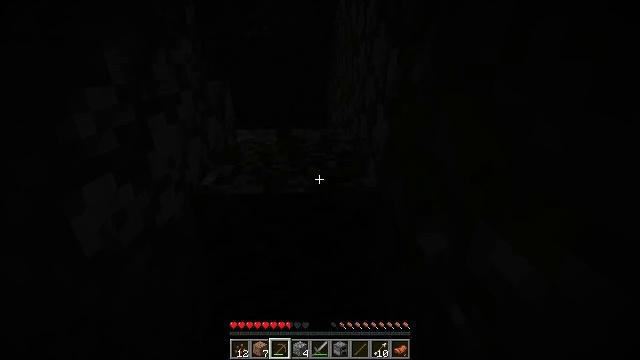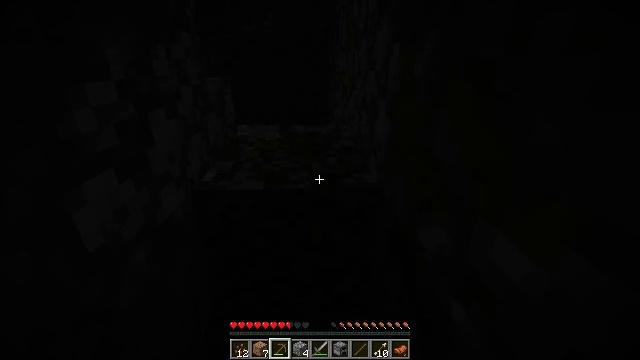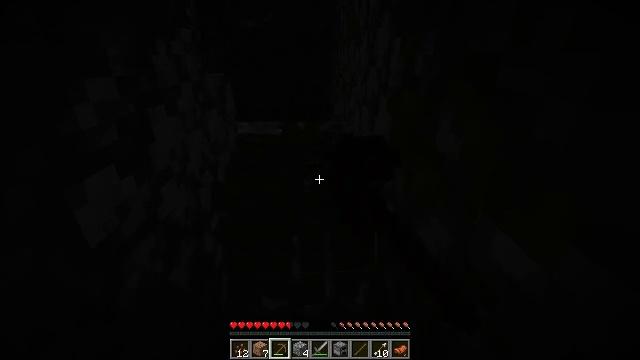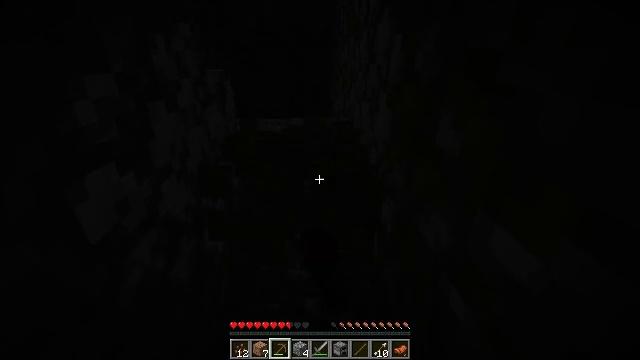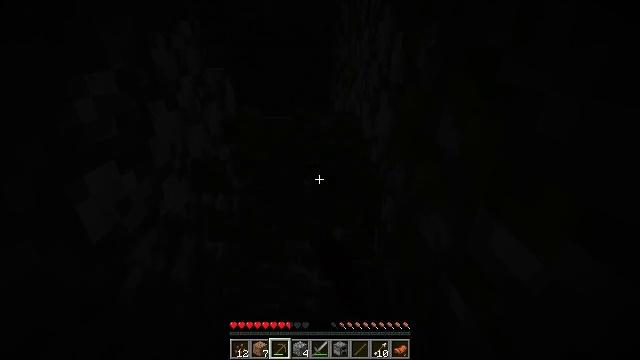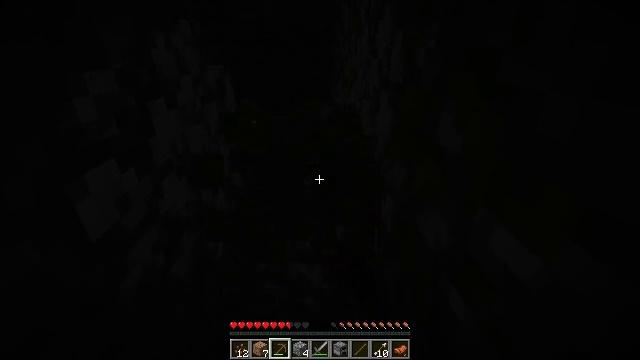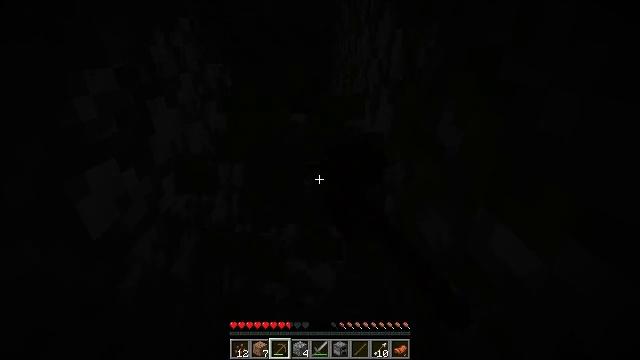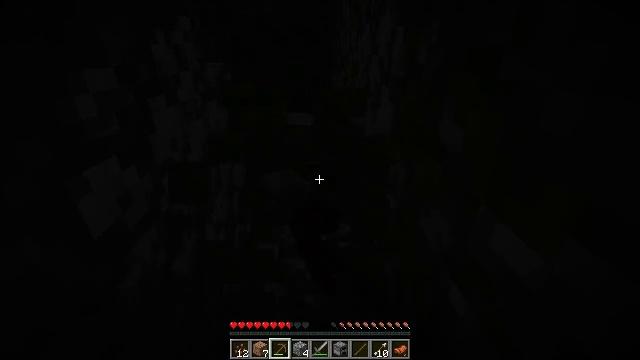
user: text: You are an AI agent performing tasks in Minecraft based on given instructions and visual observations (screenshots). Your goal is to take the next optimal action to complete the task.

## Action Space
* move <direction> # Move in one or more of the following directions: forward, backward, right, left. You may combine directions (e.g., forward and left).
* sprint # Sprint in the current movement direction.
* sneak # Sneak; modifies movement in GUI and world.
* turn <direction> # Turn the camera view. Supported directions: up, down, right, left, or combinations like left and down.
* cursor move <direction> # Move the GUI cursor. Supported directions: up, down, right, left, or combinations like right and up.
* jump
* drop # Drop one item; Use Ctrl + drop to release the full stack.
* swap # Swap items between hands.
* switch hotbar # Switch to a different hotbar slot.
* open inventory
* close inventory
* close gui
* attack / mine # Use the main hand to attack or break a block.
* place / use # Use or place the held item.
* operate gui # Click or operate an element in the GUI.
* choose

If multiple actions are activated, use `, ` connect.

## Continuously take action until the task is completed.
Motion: motion action
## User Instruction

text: Collect mossy cobblestone from a structure.
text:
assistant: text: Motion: attack / mine
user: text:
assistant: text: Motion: attack / mine
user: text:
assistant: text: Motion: attack / mine
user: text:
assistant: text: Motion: attack / mine
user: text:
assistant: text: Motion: attack / mine
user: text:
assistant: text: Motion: attack / mine
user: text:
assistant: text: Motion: attack / mine
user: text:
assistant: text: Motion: attack / mine